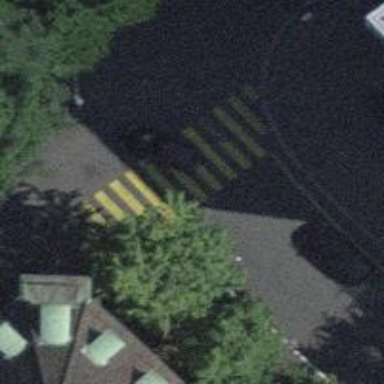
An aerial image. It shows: Uncontrolled zebra crossing with notable zebra markings.